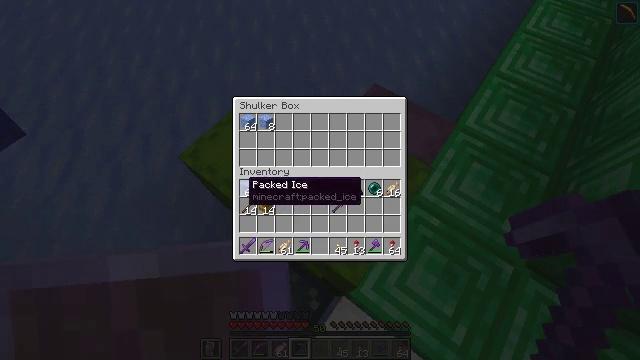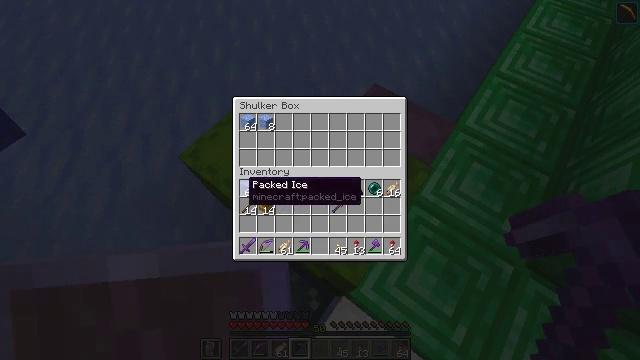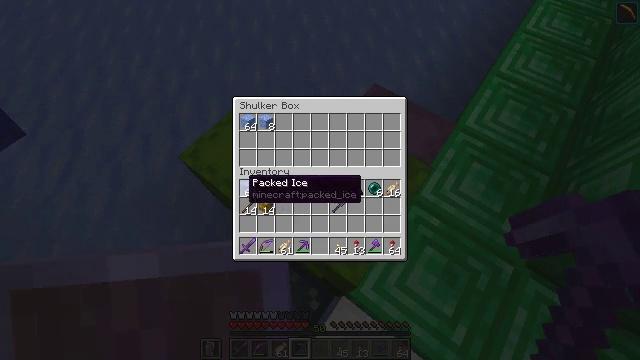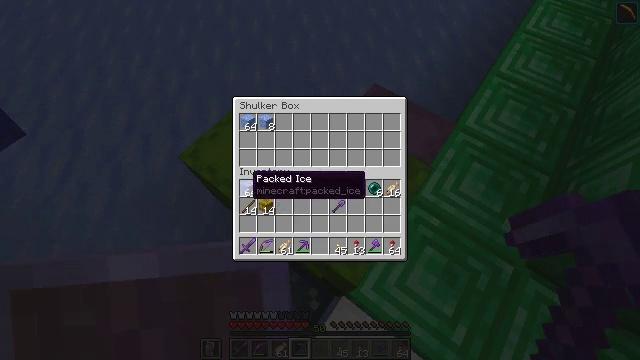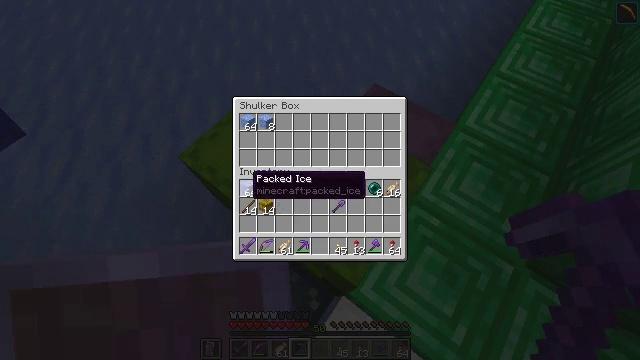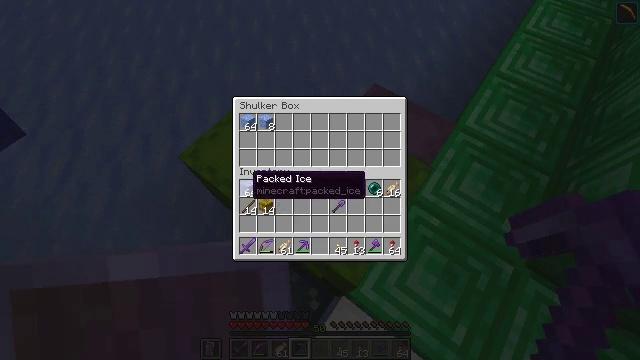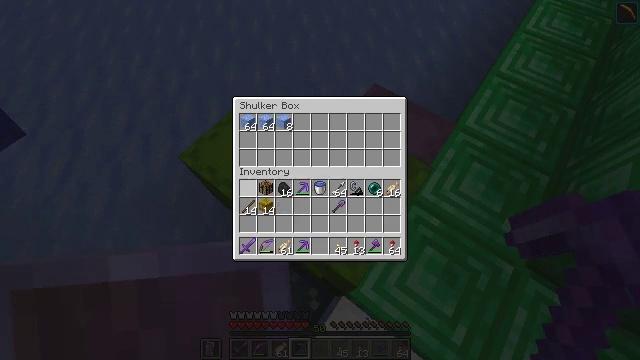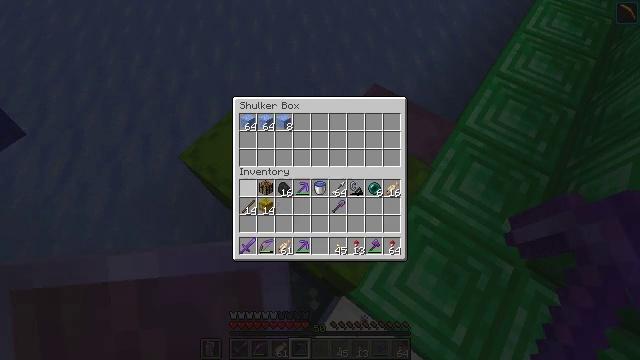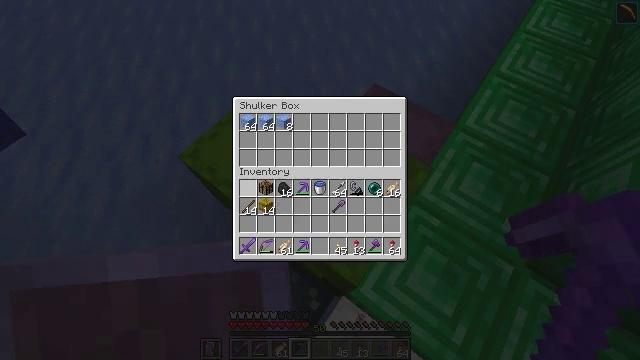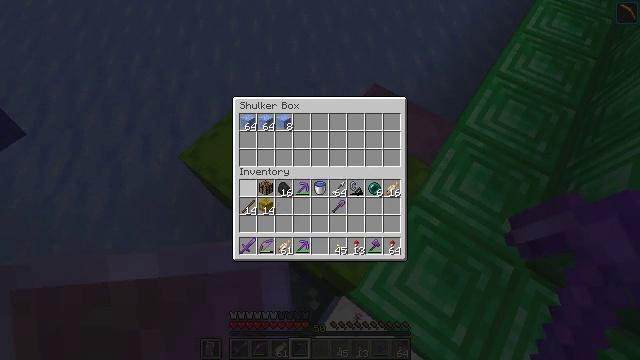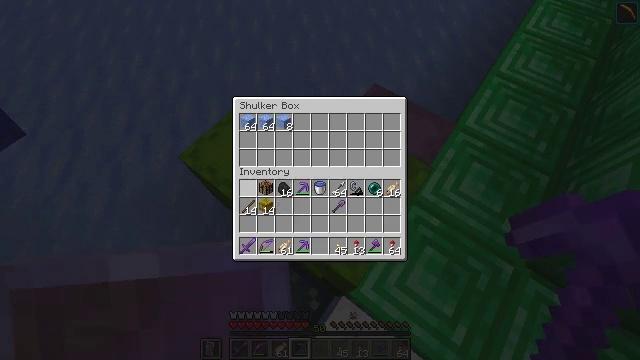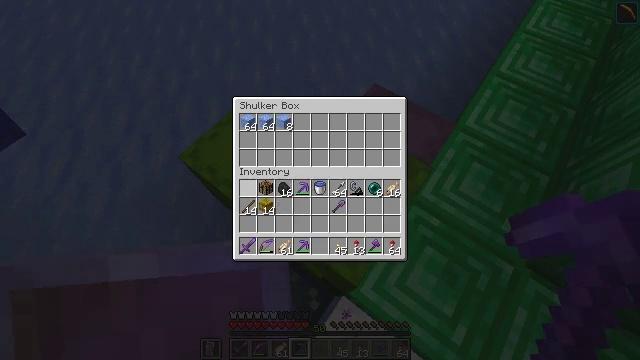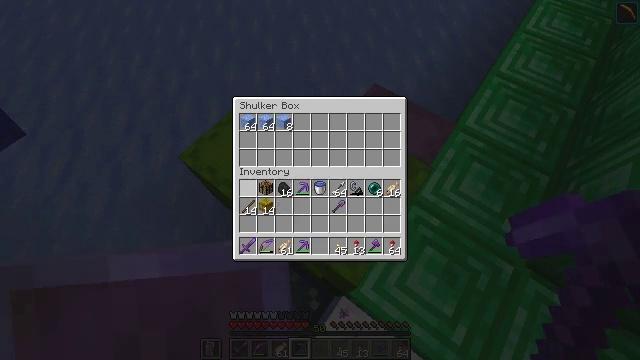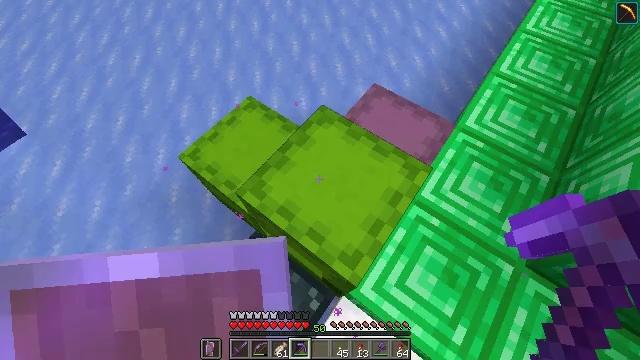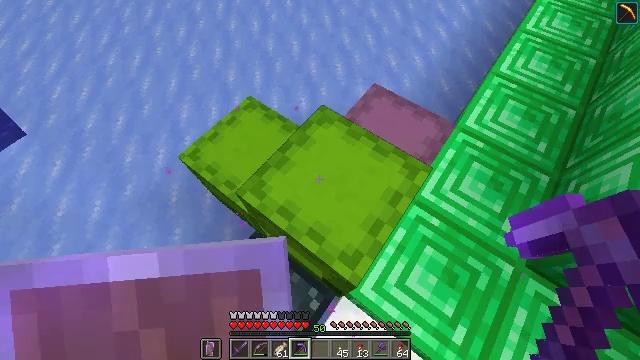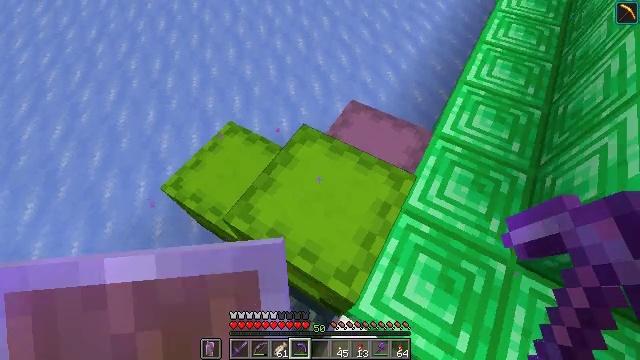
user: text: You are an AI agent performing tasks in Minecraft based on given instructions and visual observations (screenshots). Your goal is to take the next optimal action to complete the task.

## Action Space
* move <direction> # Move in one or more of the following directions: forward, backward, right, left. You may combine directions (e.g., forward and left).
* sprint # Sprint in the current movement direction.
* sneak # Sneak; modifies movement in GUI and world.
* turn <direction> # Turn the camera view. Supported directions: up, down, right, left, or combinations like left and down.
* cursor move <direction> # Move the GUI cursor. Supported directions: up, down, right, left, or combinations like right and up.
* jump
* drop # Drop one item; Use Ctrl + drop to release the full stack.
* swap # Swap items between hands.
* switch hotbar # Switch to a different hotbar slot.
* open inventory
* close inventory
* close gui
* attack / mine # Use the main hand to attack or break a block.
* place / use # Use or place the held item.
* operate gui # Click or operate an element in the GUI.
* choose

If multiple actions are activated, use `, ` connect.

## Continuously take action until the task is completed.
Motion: motion action
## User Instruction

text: Collect packed ice using a pickaxe.
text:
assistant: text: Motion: sneak
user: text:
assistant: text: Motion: sneak
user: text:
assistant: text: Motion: sneak
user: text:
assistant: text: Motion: sneak
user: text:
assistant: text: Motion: sneak
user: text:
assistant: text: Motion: sneak, operate gui
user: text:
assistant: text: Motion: sneak, operate gui
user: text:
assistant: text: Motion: sneak
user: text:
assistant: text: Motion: no_op
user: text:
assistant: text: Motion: no_op
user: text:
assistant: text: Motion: no_op
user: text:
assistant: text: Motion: no_op
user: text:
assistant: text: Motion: no_op
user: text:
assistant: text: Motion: close gui
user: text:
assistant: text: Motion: turn right and up
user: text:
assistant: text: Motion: turn right and up
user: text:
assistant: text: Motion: turn right and up
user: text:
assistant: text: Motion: turn right and up
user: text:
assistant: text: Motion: turn right and up
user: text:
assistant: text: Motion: no_op
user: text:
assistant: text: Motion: no_op
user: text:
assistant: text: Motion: move forward
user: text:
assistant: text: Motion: move forward
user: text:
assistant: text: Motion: move forward
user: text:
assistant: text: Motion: move forward
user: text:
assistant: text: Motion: no_op
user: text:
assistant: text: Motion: no_op
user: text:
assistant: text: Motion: no_op
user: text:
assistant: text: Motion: no_op
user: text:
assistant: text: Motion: no_op